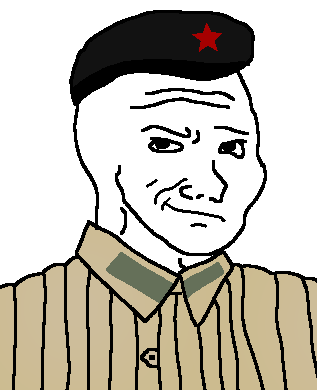
Label: 5_Smugjak